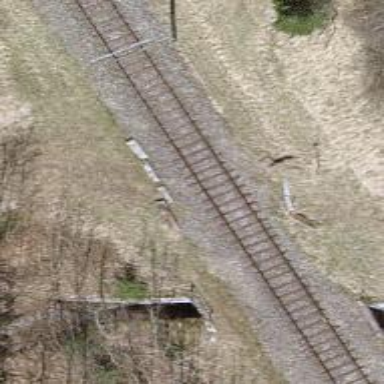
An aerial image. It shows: Level crossing along the railway.